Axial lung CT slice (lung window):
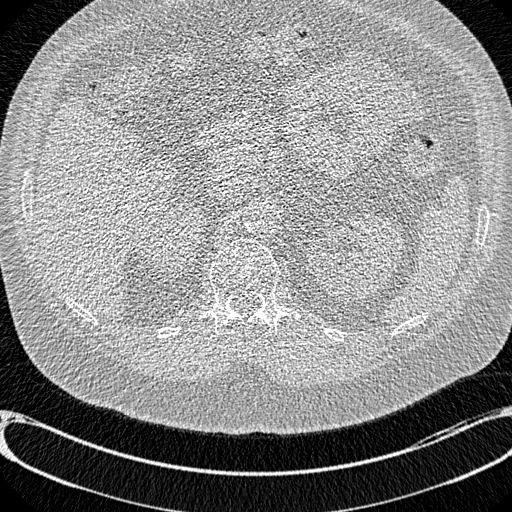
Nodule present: no